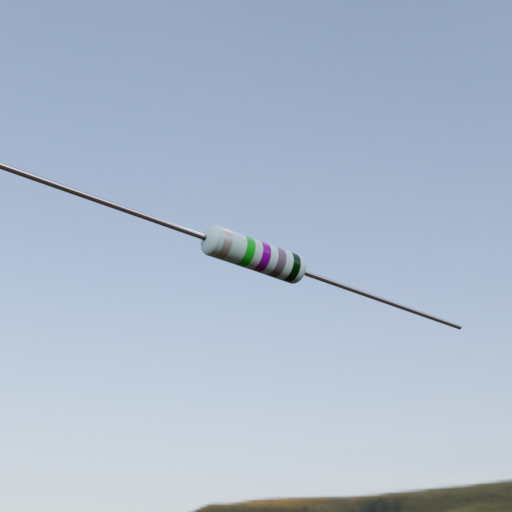
Resistor colour bands (in order): silver, green, violet, gray, black